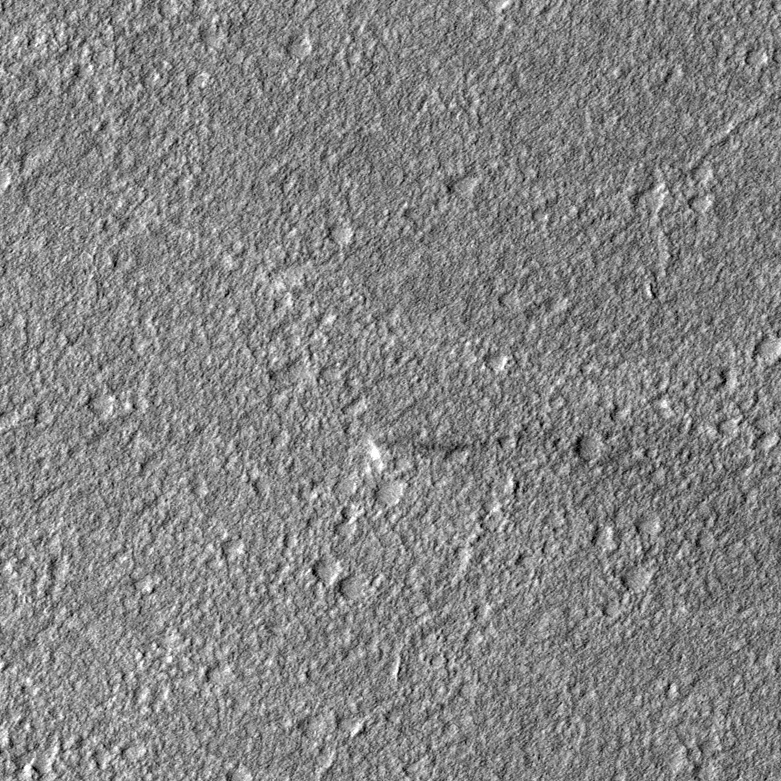
Label: dustdevil